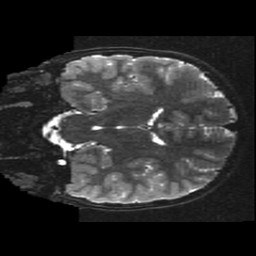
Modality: T2w
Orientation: coronal
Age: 10
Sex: male
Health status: ill
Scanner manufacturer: ge
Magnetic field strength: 3 T
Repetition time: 7.5 s
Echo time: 0.1015 s